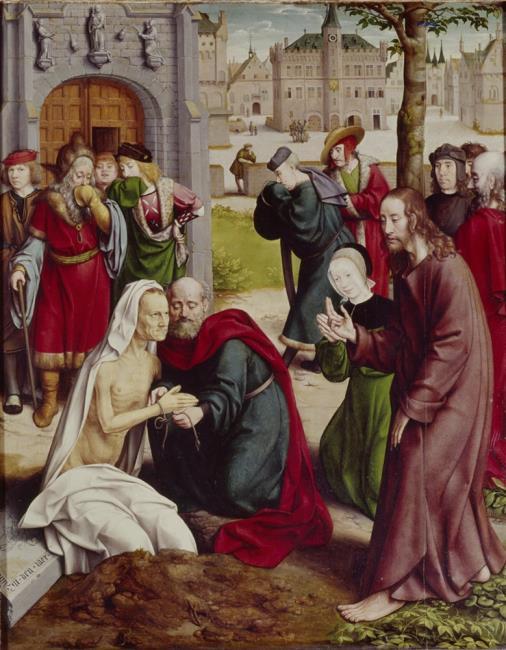
Title: Retabel van het hoogaltaar van Kalkar: Opwekking van Lazarus (Joh. 11:1-44)
Artist: Jan Joest van Calcar Friedländer 1967-1976
Earliest date: 1505
Latest date: 1508
Genre: retable
Iconography: Lazarus
Keywords: New Testament and Apocrypha